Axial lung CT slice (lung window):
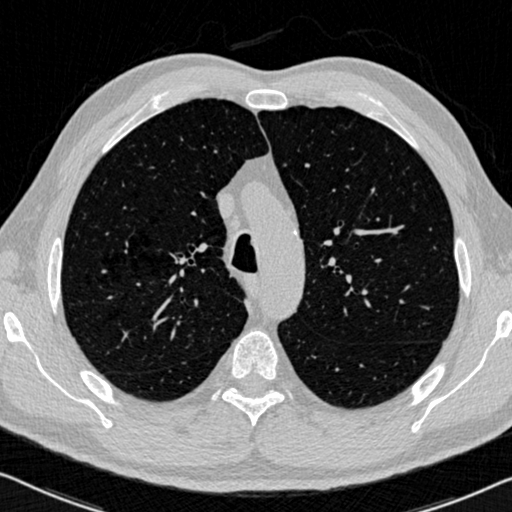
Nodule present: no